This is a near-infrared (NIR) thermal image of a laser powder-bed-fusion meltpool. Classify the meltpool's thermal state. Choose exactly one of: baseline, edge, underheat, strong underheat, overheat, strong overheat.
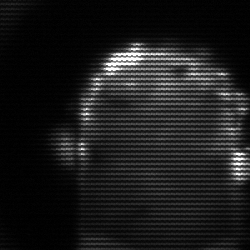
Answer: baseline